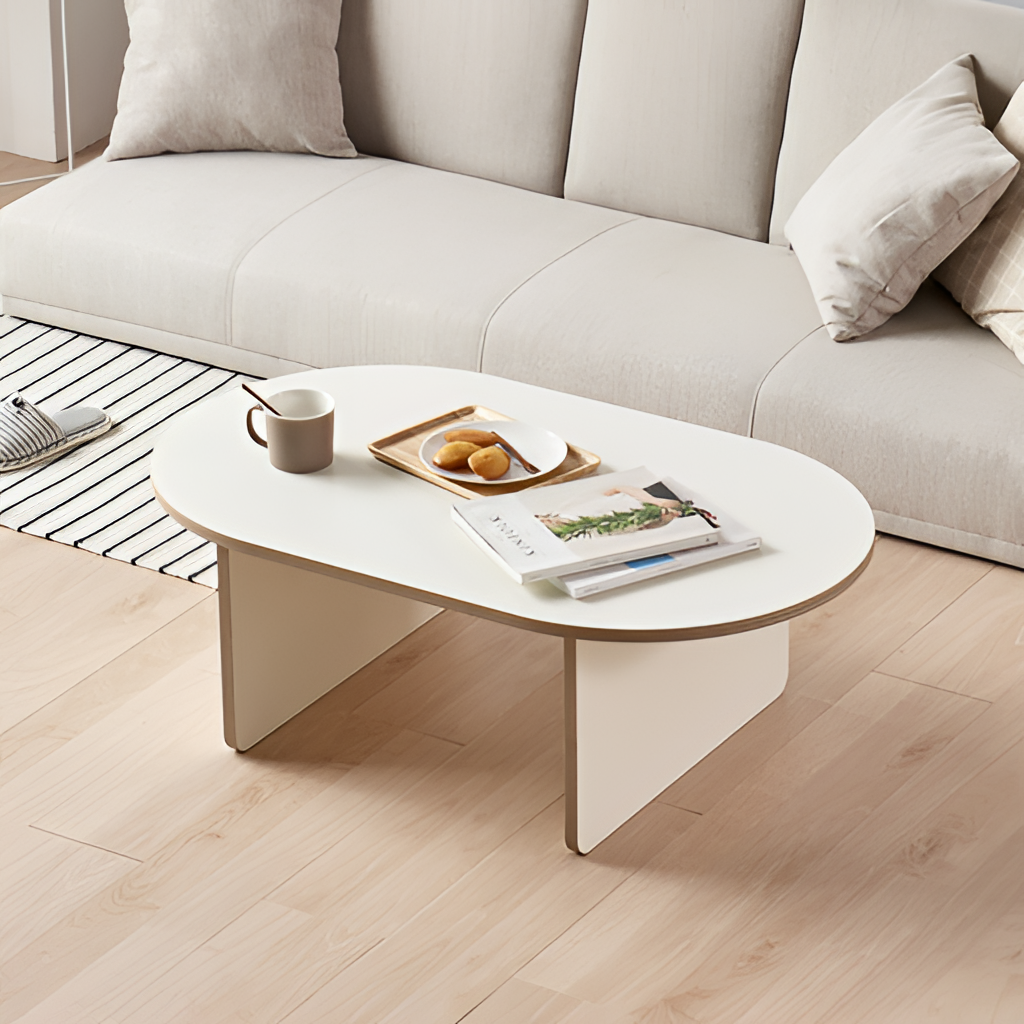
living room, white wood coffee table, fabric wallpaper, with solid pattern, wood flooring, with plank pattern, minimalist